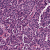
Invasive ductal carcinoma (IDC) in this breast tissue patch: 1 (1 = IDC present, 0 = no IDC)